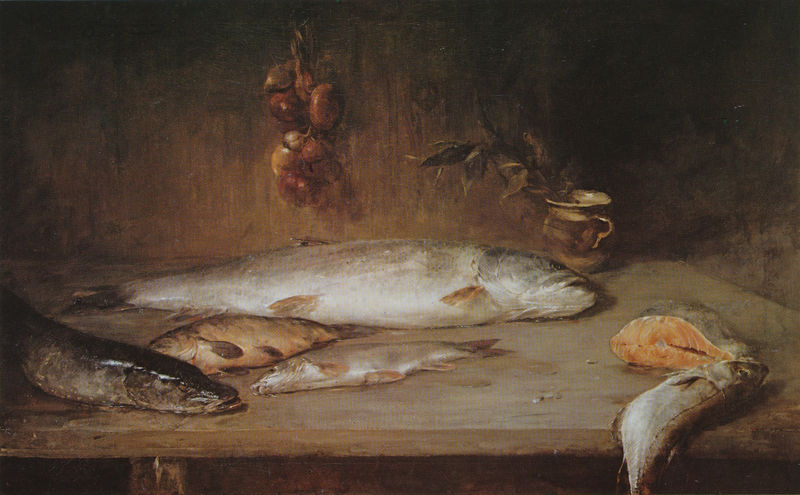
Titel: Fischstilleben
Künstler: Ernst Karl Georg Zimmermann
Standort: München
Institution: Galerie Füssl & Jakob
Schlagwörter: blätter, dunkel, gemälde, kopf, körper, meer, schatten, wasser, grün, ocker, ausschnitt, braun, grau, hell, hintergrund, holz, licht, orange, raum, schwarz, tisch, weiss, zimmer, ölbild, blick, obst, rot, tiere, beige, wand, arm, augen, silber, tod, tot, fünf, niederlande, tischbein, öl, auge, pflanze, rosa, schuppen, frucht, früchte, gemüse, henkel, kanne, krug, stilleben, stillleben, vase, schwanz, topf, liegen, farbe, monochrom, rand, essen, interior, table, glanz, glänzend, tasse, bauch, platte, zwiebel, fleisch, nature morte, becher, holztisch, vanitas, ärmlich, gefäß, meeresfrüchte, memento mori, nahrung, haken, zweig, scheiben, schlicht, brett, scheibe, schnitt, lorbeer, tischplatte, reduziert, lachs, küche, fisch, karpfen, glanzlichter, silbern, schneiden, food, karg, maul, rotbraun, bran, lichtreflex, flämisch, holländisch, dolde, kräuter, fische, forelle, frisch, bund, still life, flossen, angeln, flosse, kiemen, aal, hecht, schuppe, wels, knoblauch, paprika, angeschnitten, zwiebeln, zweibel, küchenstilleben, küchenstillleben, fish, gewürze, küchentisch, aufgeschnitten, arbeitsfläche, ausgelegt, begerenzt, filet, fischfilet, fünf fische, geräuchert, krüglein, lorbeerblatt, manger, poisson, rosmarin, runterhängen, schneidebrett, tote fische, verschiedene fische, wenig, zweibeln, zwiebelbund, getrocknet, arten, herunterhängen, fischarten, känchen, glitschig, tsch, salbei, thunfisch, toter fisch, zweif, schuppem, knoblauchzopf, zeiwbeln, aaö, zander, toof, tranche, rotfeder